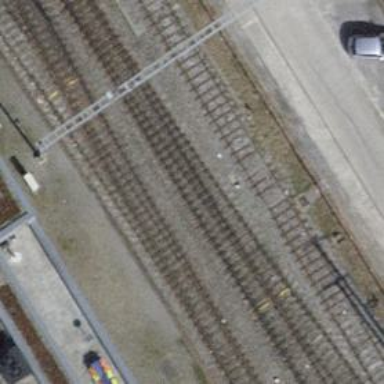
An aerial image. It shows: Railway siding with one electrified track and contact line.